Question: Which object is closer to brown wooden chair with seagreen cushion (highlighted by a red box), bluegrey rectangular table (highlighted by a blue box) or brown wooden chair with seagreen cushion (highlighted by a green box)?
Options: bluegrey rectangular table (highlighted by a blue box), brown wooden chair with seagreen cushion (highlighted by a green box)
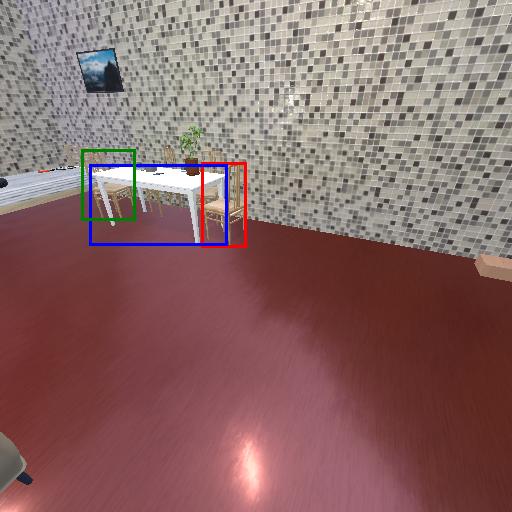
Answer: bluegrey rectangular table (highlighted by a blue box)